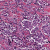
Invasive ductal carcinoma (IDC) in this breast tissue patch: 0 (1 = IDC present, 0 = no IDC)